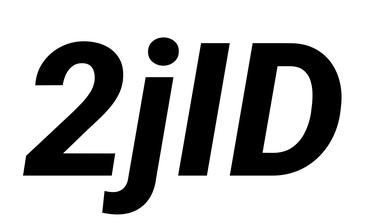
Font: Roboto-Italic_ExtraBold_Italic